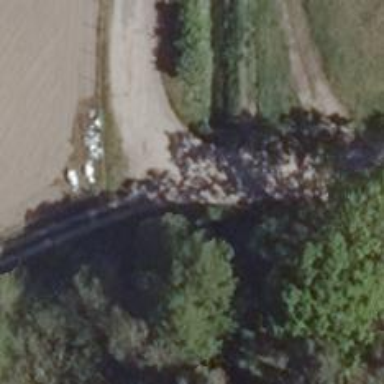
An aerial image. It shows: Track road on bridge with grade 1 track type.